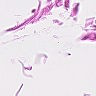
Metastatic tissue present: no